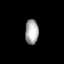
Tissue: lung
Cell type: Fibroblasts
Senescence score: 0.5648
Nuclear area (px): 320
Mean DAPI intensity: 171.238